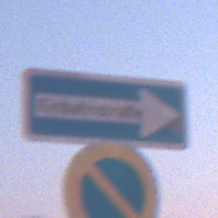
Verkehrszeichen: EinbahnstrasseRechtsweisend
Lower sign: EingeschraenktesHalteverbot
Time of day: SunriseSunset
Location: Outdoor (Nature)
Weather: Clear
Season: NotSpecified
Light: Natural